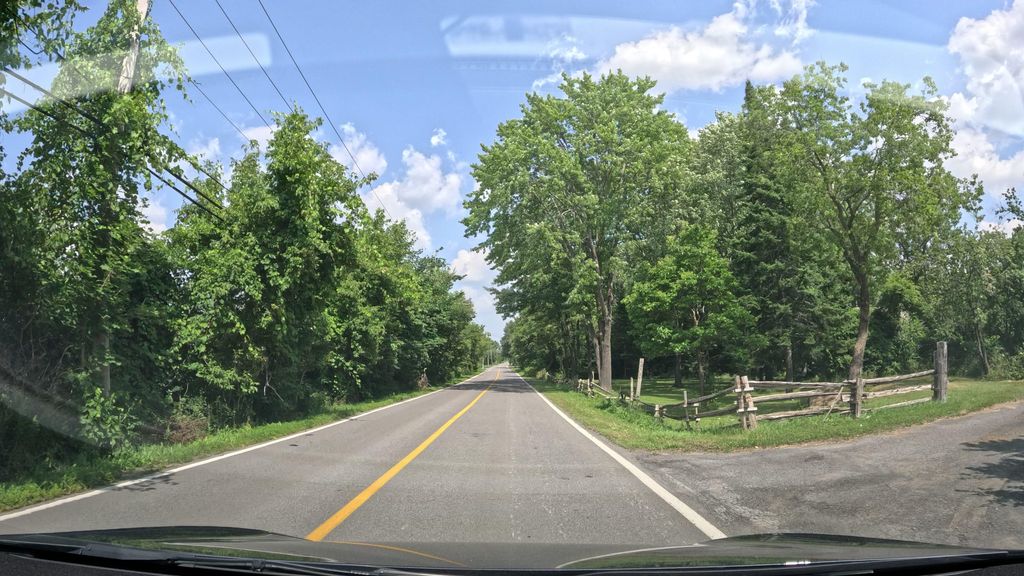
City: montreal